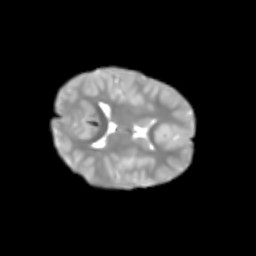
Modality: T2w
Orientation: axial
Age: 6
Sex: female
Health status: healthy